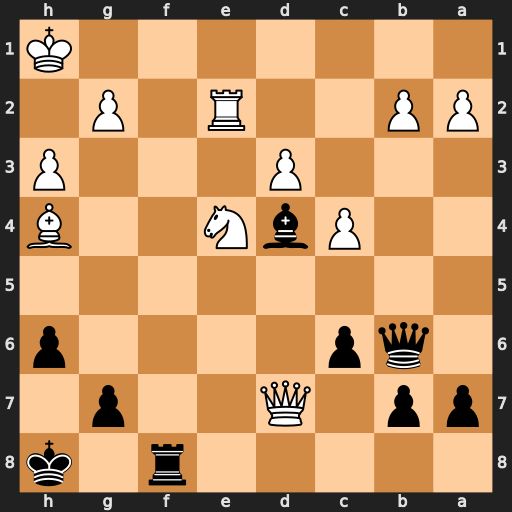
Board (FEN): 5r1k/pp1Q2p1/1qp4p/8/2PbN2B/3P3P/PP2R1P1/7K
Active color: b
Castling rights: -
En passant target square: -
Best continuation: Rf1+ Kh2 Be5+ Bg3 Qg1#